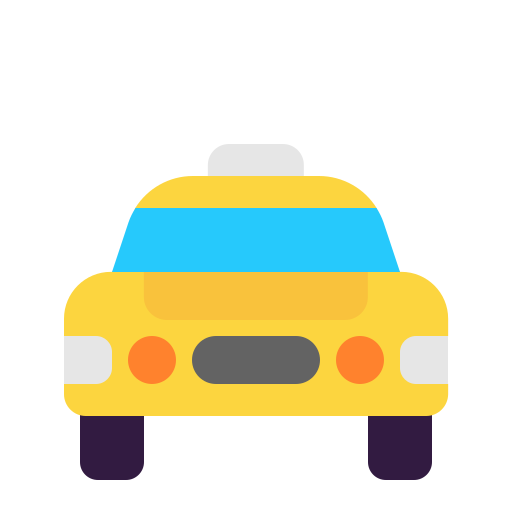
oncoming taxi flat